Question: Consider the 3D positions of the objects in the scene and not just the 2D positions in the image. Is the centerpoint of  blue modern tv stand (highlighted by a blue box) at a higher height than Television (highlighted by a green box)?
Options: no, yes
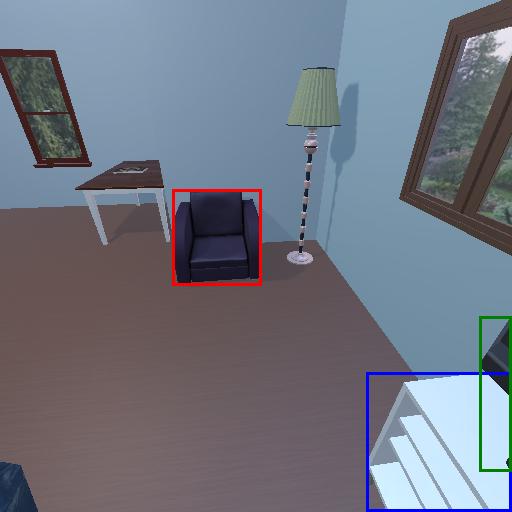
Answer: no